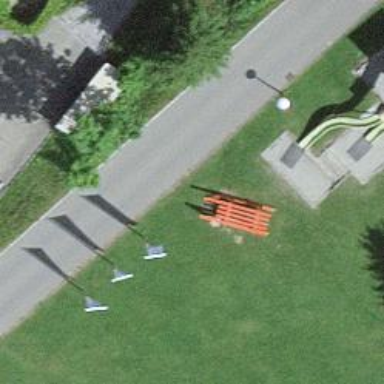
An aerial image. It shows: Flagpole structure.